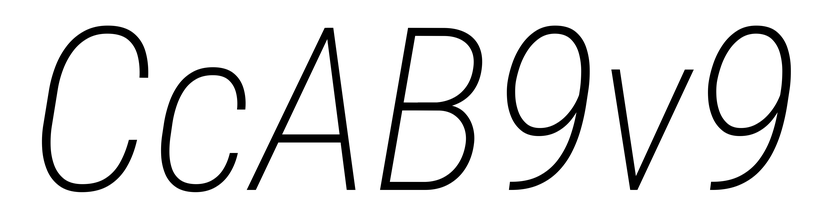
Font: Roboto-Italic_Condensed_ExtraLight_Italic